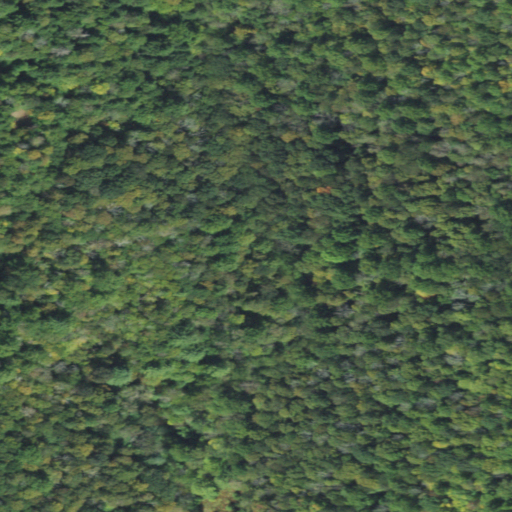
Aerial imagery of valley in Pennsylvania named Bartoff Hollow containing deciduous forest, mixed forest, and open development